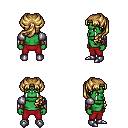
a pixel art fantasy rpg character, male body template, orc, green skin, steel arm armor, red pants, blonde princess hairstyle, cloth bracers, metal boots, four views (front, back, left, right), 2x2 character sprite sheet, small pixel art, hard edges, no anti-aliasing